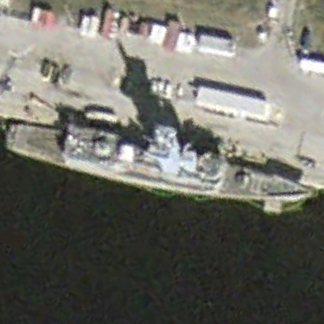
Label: cruiser